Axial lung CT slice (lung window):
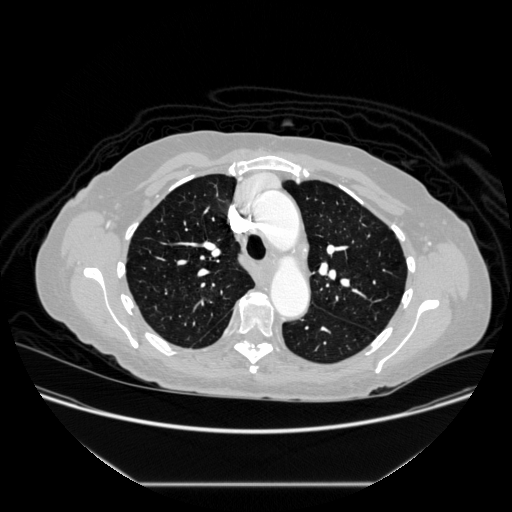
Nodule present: no